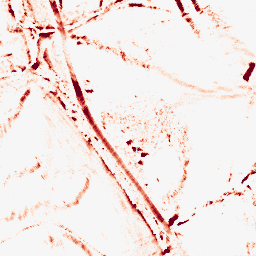
Category: morphological
Decomposition family: morphological_diamond
Decomposition parameters: operation: opening
radius: 5
Upsampling method: sinc_hamming
Upsampling parameters: scale: 2
kernel_size: 8
Upsampling scale: 2